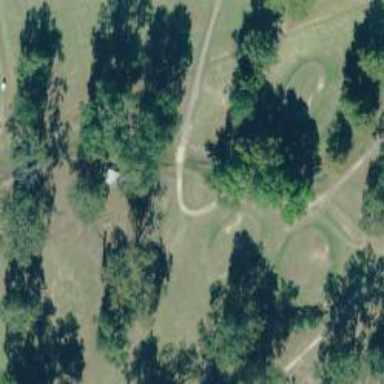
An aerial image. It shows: View of golf hole.